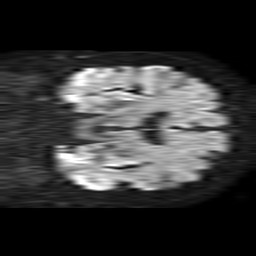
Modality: TRACE
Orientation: coronal
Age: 62
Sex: male
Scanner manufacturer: philips
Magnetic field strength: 1.5 T
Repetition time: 4.6 s
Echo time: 0.08517 s